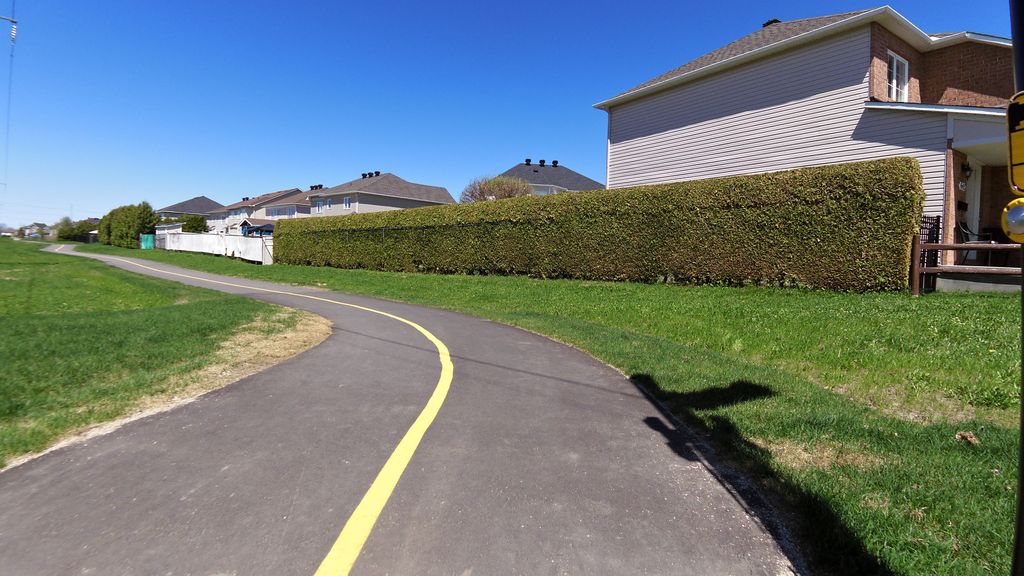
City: ottawa-gatineau